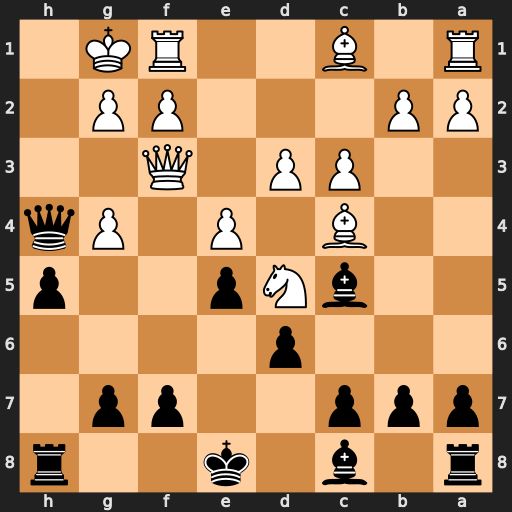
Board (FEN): r1b1k2r/ppp2pp1/3p4/2bNp2p/2B1P1Pq/2PP1Q2/PP3PP1/R1B2RK1
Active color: b
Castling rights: kq
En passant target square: -
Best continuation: hxg4 Nxc7+ Kd8 Bg5+ Qxg5